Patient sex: M
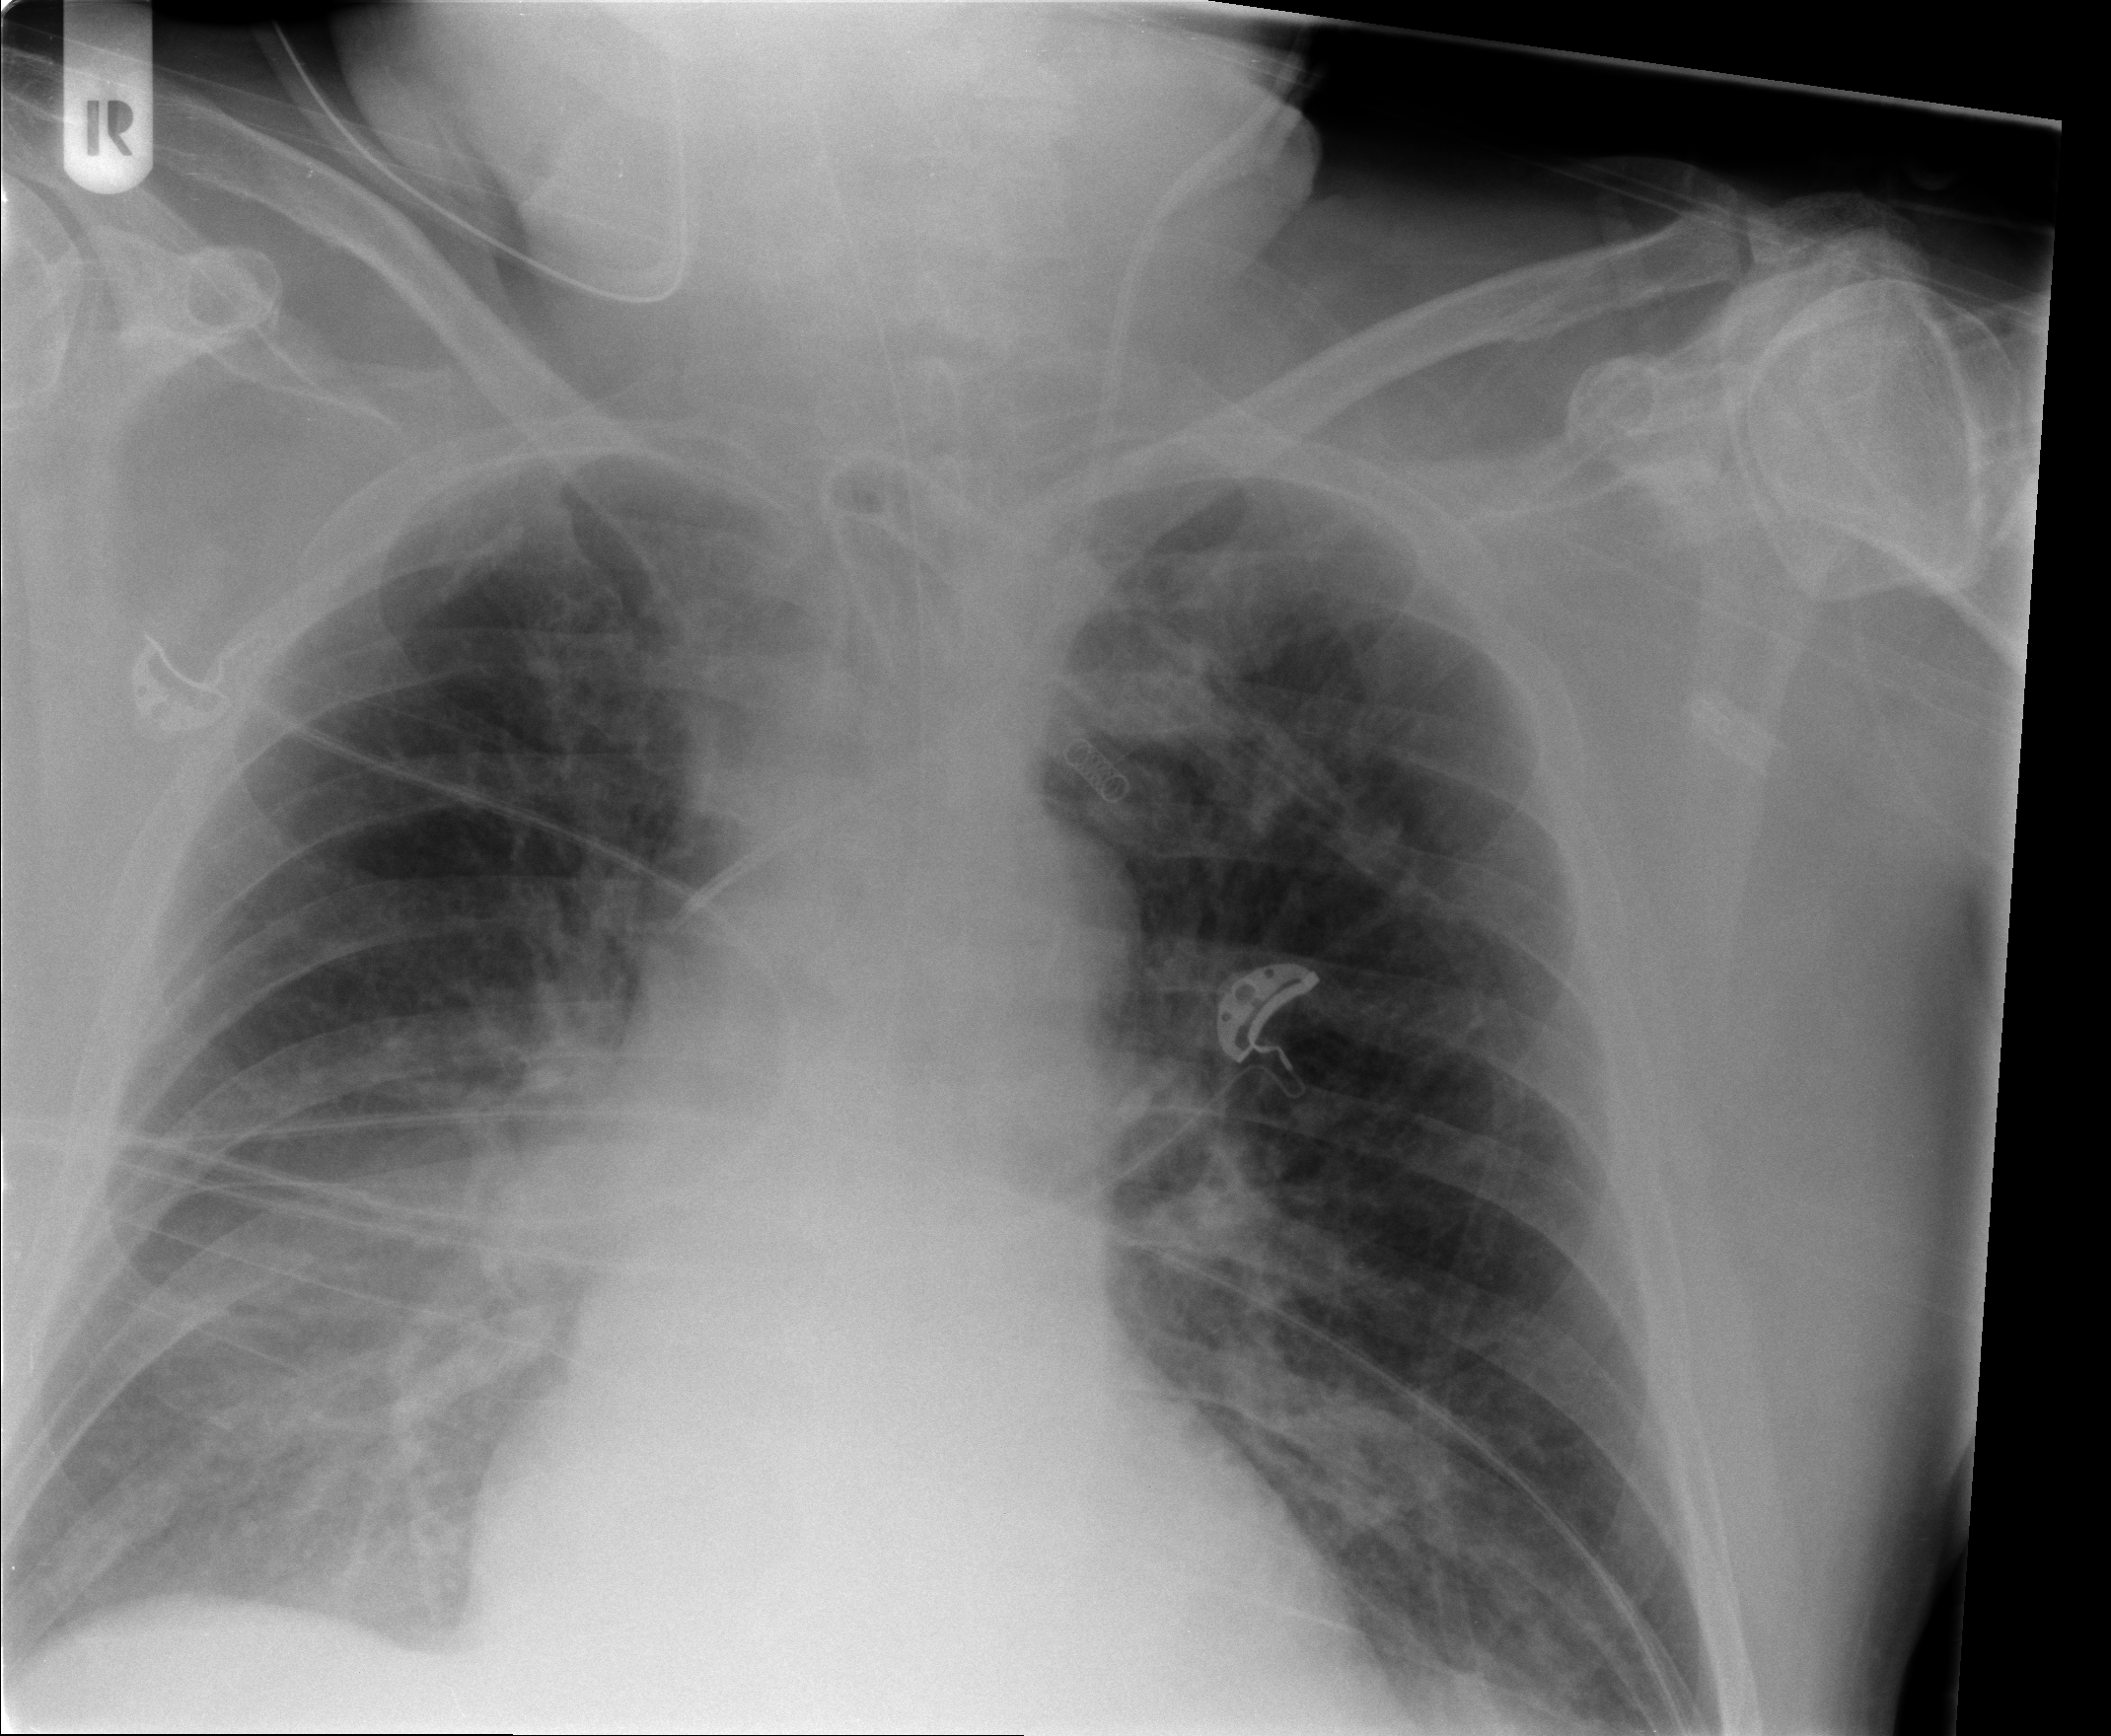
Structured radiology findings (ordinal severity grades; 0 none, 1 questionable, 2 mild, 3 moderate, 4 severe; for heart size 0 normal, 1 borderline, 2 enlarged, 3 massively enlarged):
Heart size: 2
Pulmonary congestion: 2
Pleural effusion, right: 2
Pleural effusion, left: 1
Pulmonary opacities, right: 2
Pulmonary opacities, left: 2
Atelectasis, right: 2
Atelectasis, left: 2